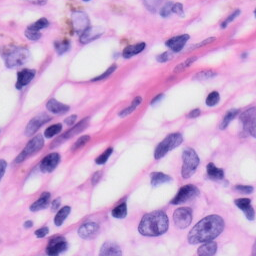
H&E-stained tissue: Skin